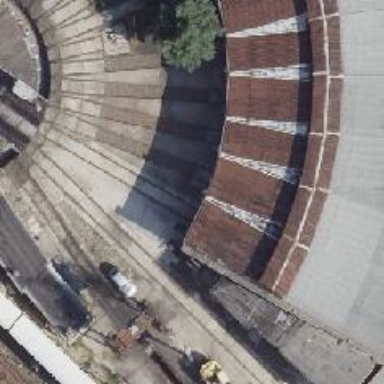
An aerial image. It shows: Preserved rail yard with railway tracks.